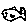
Label: fish